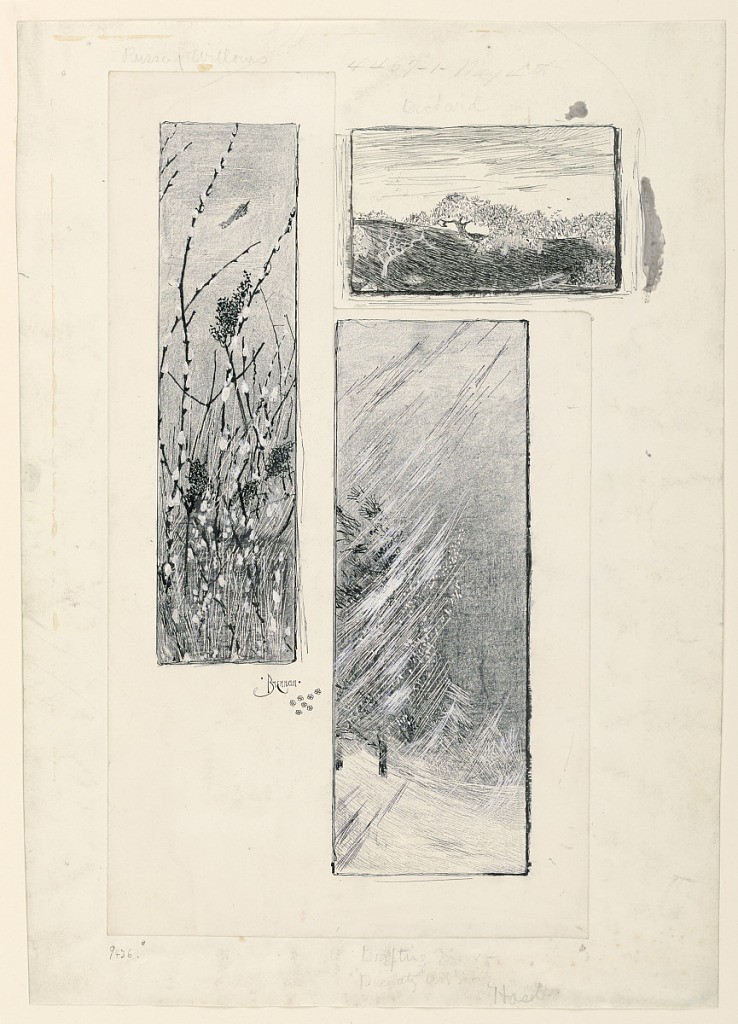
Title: Embroideries of Mrs. C. W. Holmes, Jr.: Pussy WIllows, Orchard, and Drifting Snow
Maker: Alfred Laurens Brennan, American, 1853–1921
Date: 1881
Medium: Pen and black ink, white gouache, on paper (mounted) and on illustration board
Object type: Drawing
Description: Three panels representing embroidery designs. The vertical panel on the left shows pussy willows, and the vertical panel to its right shows drifting snow.  Above, the horitzontal panel shows an orchard.  The two vertical panels are drawn on paper, then mounted to the illustration board; the third, horiztonal panel is drawn directly on the board.